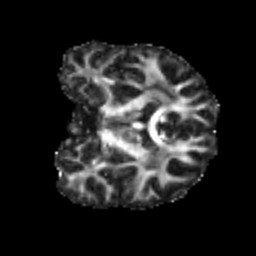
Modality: FA
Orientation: coronal
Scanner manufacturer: siemens
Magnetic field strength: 3 T
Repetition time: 4 s
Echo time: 0.0594 s